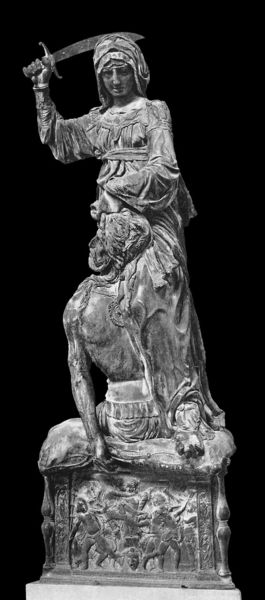
Titel: Judith und Holofernes
Künstler: Donatello
Institution: Florenz, Palazzo Vecchio
Schlagwörter: kopf, mann, frau, enthauptung, holofernes, judith, sockel, renaissance, skulptur, statue, relief, bronze, schwert, säbel, helm, drehung, vielansichtigkeit, sockelrelief, donatello